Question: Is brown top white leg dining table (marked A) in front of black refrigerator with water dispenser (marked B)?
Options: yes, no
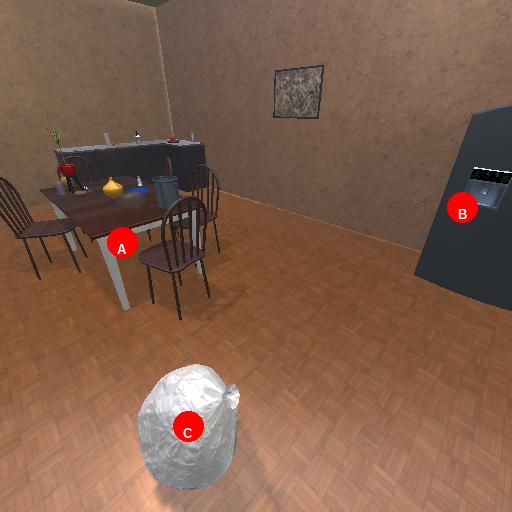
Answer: yes